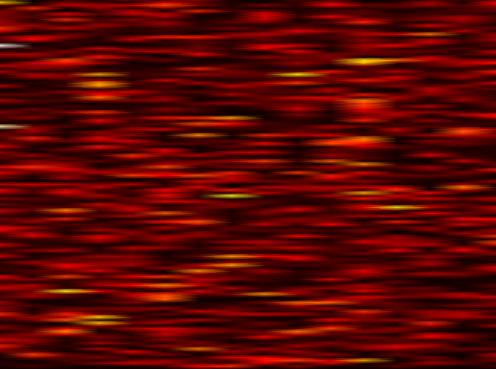
Label: WOLA